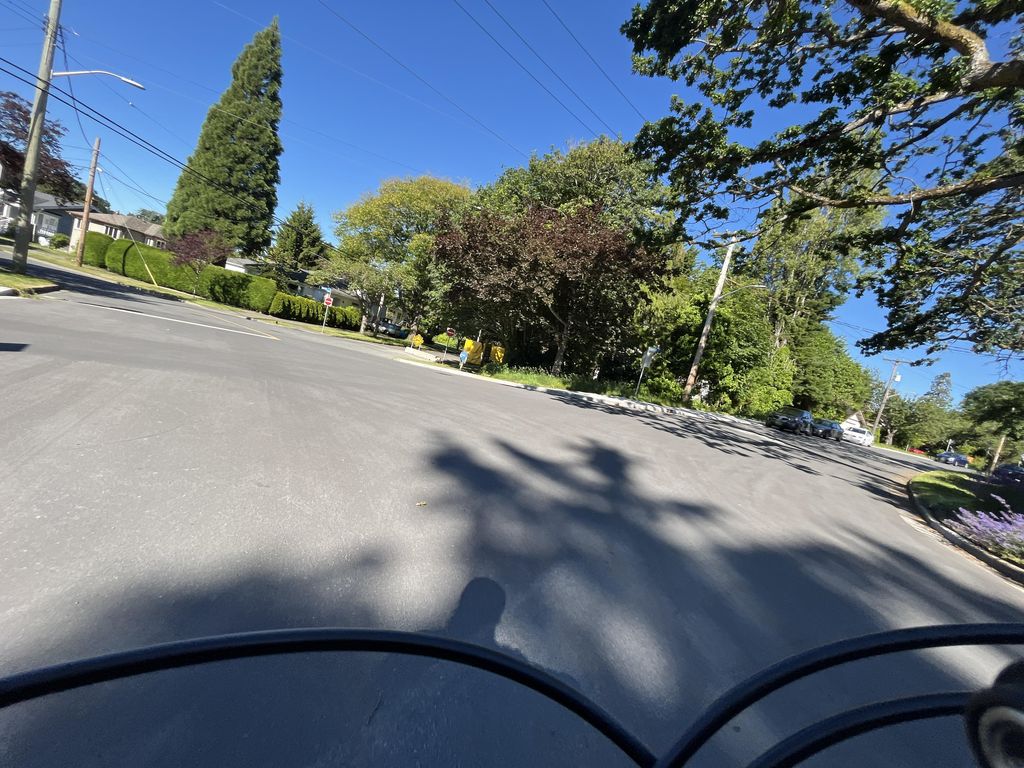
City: victoria